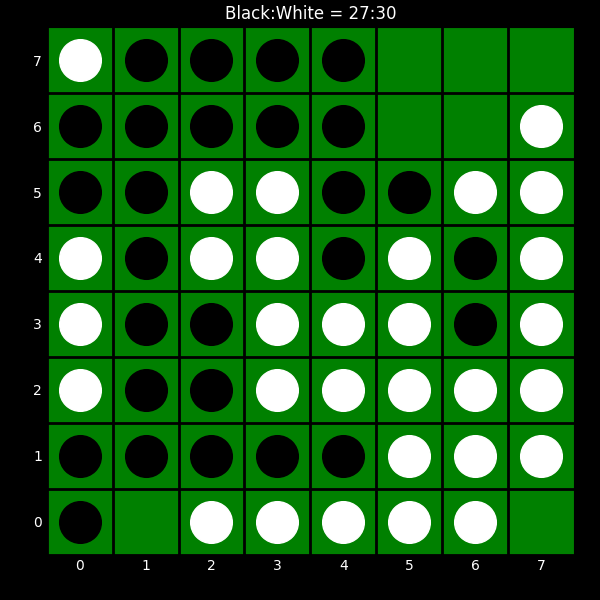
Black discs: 27
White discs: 30